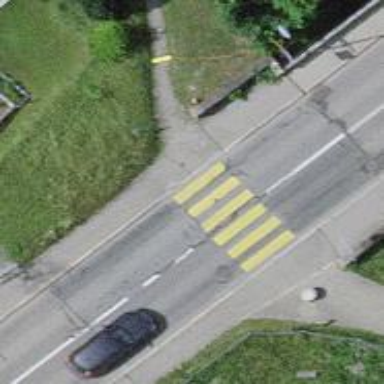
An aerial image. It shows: Uncontrolled zebra crossing on the road.